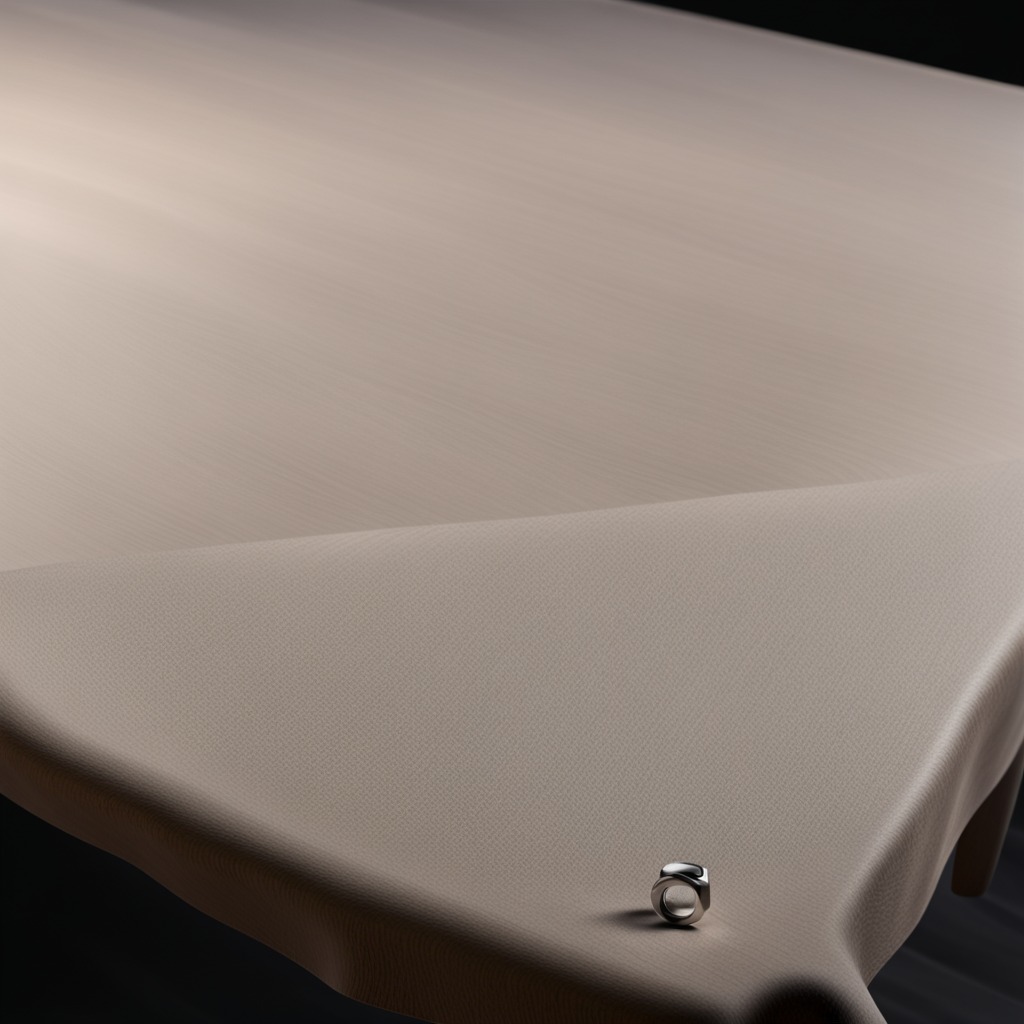
A metal nut is lying on a wooden table inside a workshop at night dim ambient light soft shadows worn but beneath the cloth